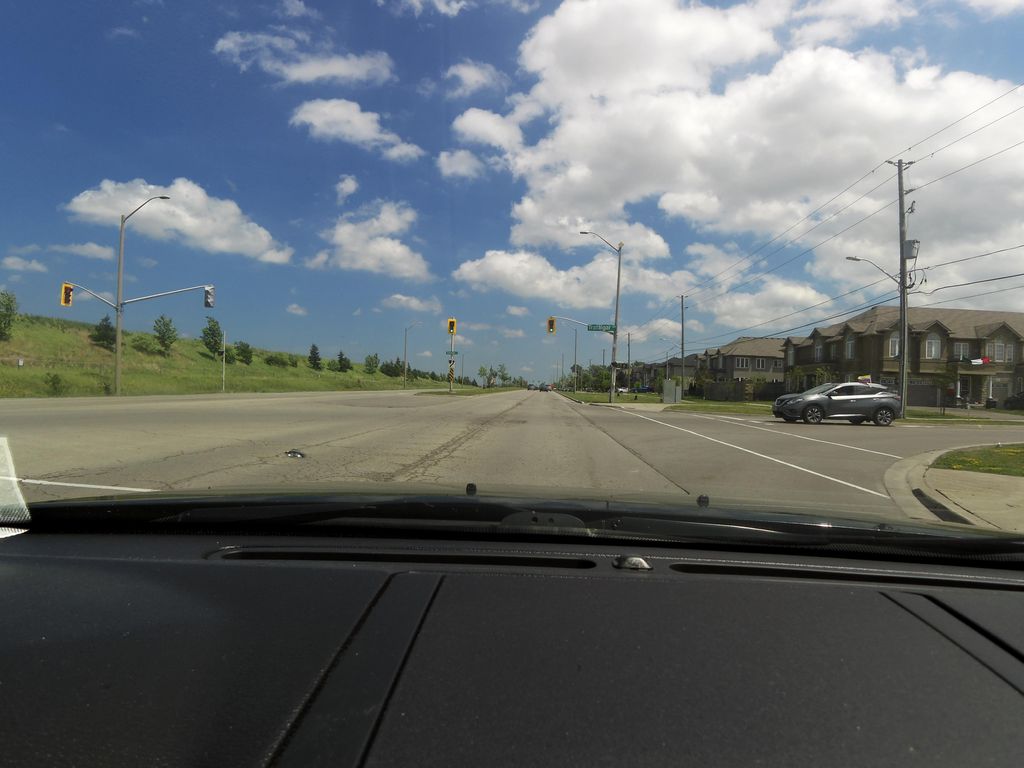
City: hamilton